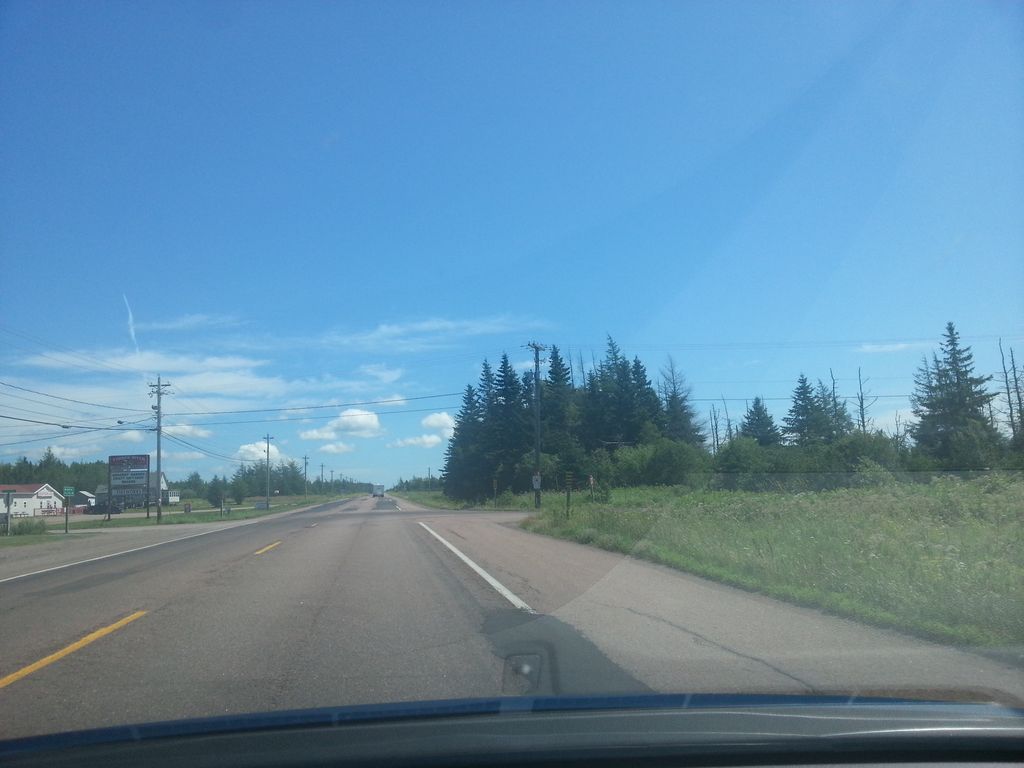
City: charlottetown